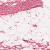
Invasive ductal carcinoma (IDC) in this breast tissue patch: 0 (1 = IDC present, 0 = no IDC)